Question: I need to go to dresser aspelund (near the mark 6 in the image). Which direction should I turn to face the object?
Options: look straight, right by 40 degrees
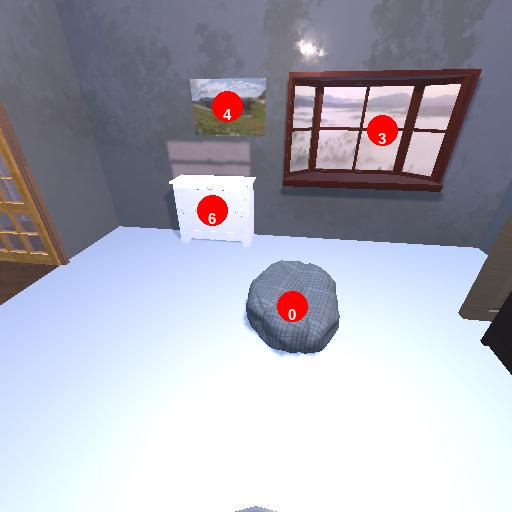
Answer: look straight